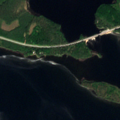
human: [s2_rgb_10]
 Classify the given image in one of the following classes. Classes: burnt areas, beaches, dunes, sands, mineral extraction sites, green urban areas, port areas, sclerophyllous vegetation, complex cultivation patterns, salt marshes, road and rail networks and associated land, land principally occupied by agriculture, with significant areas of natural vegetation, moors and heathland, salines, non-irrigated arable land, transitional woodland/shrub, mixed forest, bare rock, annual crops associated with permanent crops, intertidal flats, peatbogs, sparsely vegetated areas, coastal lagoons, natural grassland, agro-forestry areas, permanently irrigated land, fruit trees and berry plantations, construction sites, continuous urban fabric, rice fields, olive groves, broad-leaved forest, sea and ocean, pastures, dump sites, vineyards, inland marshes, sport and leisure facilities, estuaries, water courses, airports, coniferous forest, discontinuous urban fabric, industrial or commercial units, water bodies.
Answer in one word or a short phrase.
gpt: coniferous forest, mixed forest, water bodies